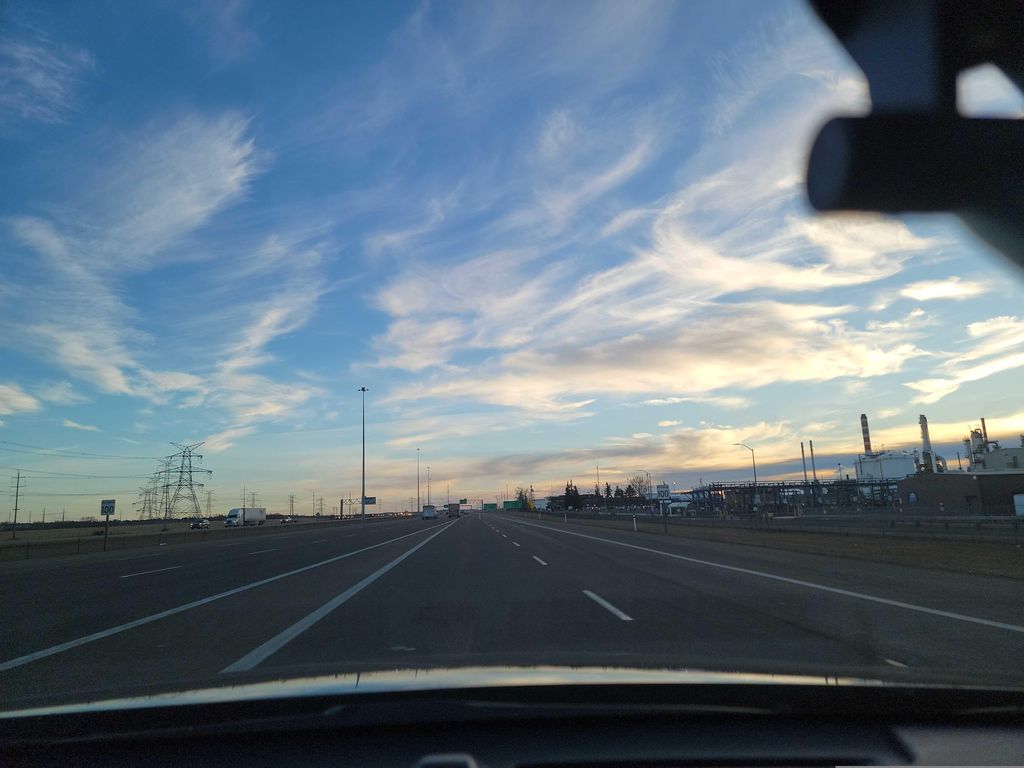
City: edmonton